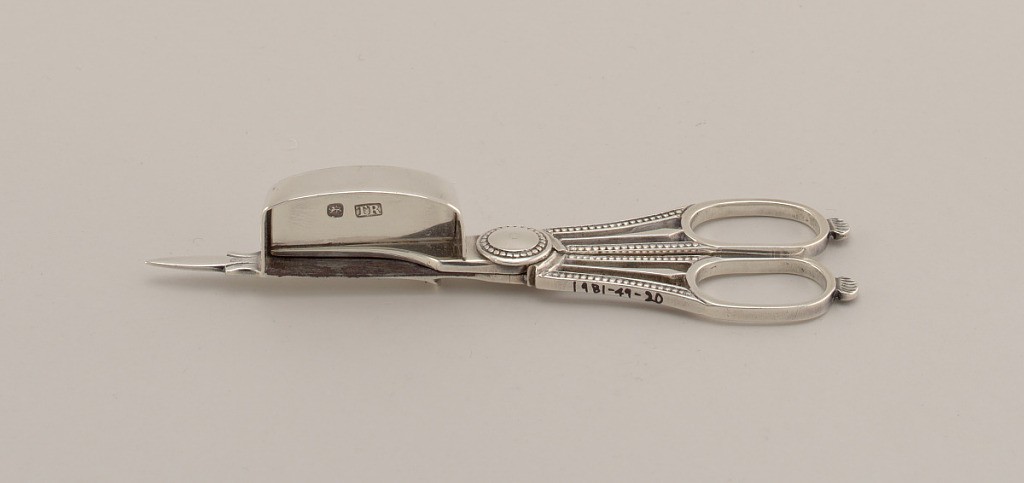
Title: Candle Snuffer
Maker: Thomas Radcliffe, English
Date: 1823
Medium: silver
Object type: candle snuffer
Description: Silver candle snuffer with handles decorated in a beaded pattern. Each handle has a tang with incised lines, a smooth finger ring and a handle with a beaded border, two open channels and a center extended lozenge shape. The hinge is capped with a circle with a beaded border. The interior of the wick receptacle is marked, and the blade ends in a dart shape.